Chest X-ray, PA view. Patient: 57 years old, sex F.
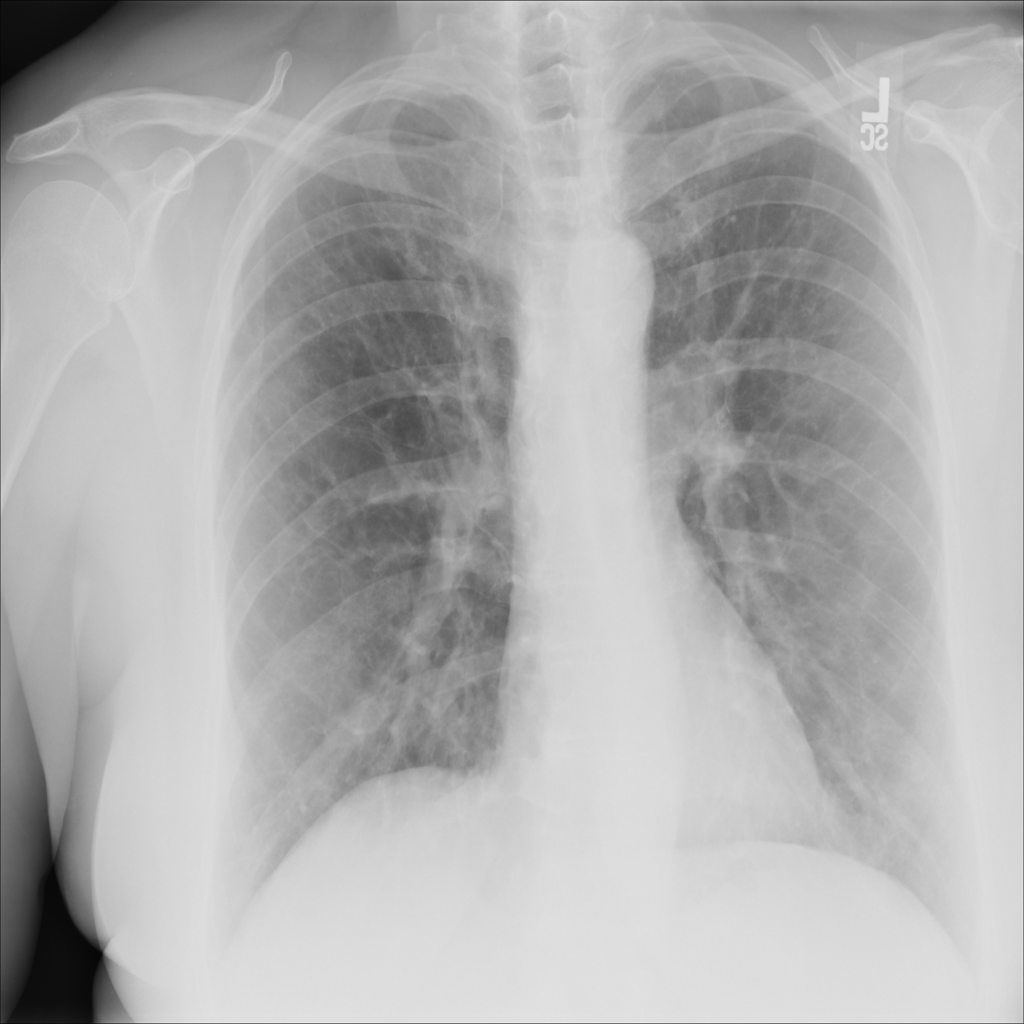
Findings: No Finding